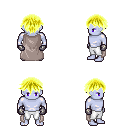
a pixel art fantasy rpg character, male body template, dark elf, purple skin, gray cape, white pants, gold short bangs hairstyle, metal gloves, four views (front, back, left, right), 2x2 character sprite sheet, small pixel art, hard edges, no anti-aliasing